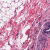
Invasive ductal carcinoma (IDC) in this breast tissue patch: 0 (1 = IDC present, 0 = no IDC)